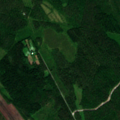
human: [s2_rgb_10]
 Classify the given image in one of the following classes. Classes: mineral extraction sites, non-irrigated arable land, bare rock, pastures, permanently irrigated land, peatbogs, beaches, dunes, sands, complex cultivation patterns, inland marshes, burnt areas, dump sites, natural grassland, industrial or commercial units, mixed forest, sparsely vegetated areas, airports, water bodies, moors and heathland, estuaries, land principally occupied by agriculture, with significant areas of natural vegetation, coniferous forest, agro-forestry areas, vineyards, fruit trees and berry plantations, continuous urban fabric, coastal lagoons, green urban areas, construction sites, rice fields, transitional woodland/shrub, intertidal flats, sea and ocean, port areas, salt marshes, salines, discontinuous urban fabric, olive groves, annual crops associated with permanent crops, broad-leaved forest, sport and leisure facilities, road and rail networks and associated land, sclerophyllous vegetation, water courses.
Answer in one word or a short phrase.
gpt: non-irrigated arable land, coniferous forest, mixed forest, transitional woodland/shrub